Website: bh-photo
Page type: review-order
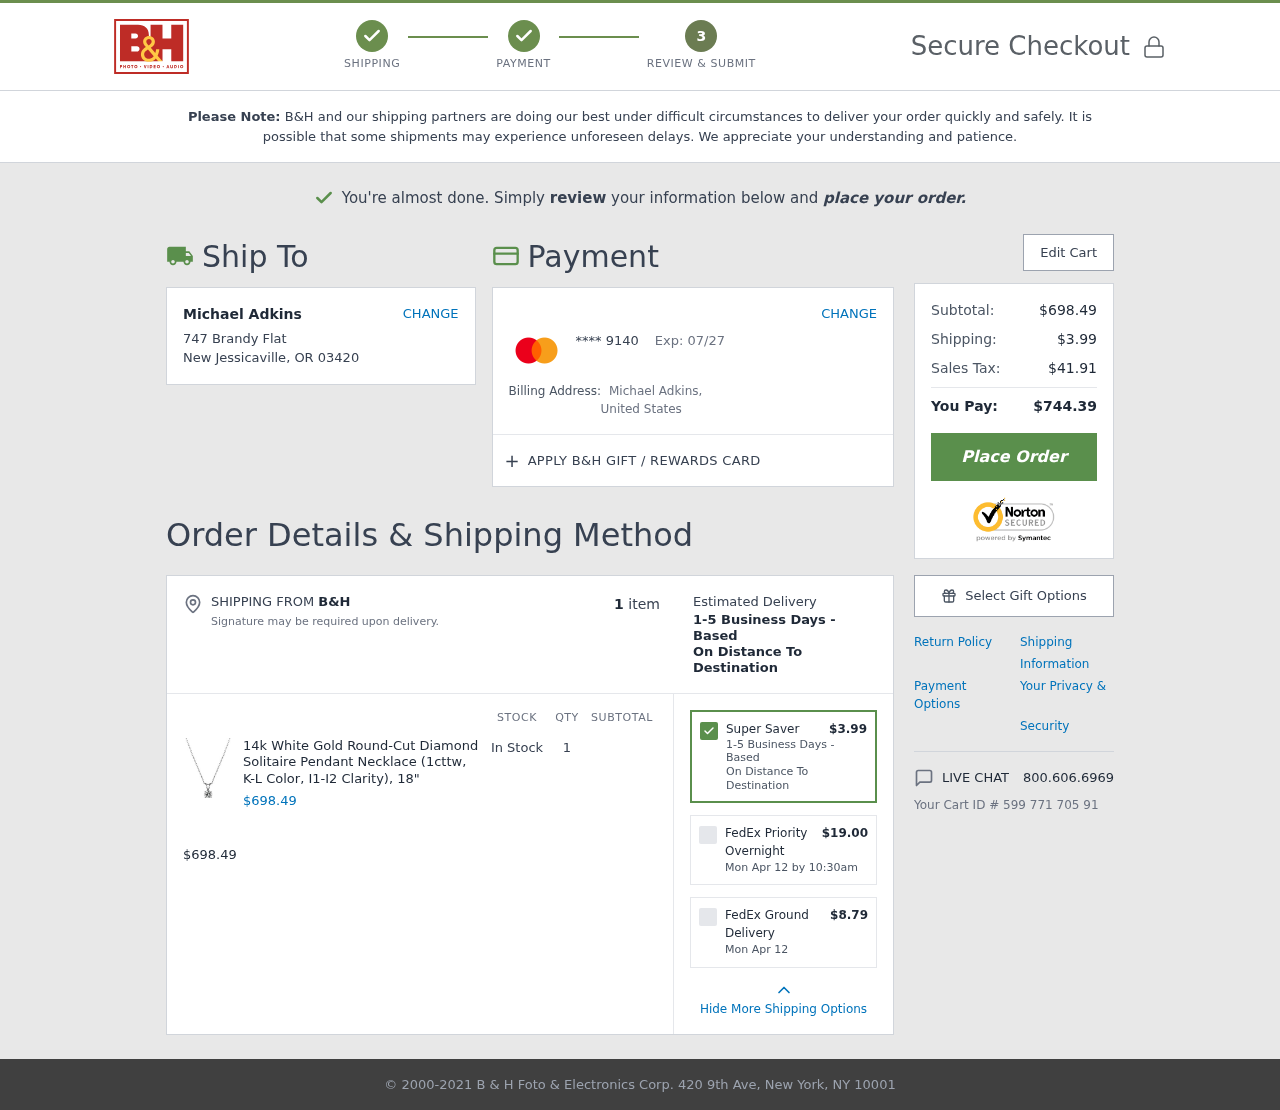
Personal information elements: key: PII_CARD_EXPIRY
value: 07/27
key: PII_CARD_LAST4
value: **** 9140
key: PII_CITY
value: New Jessicaville
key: PII_COUNTRY
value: United States
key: PII_FULLNAME
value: Michael Adkins
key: PII_FULLNAME2
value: Michael Adkins
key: PII_POSTCODE
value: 03420
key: PII_STATE_ABBR
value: OR
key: PII_STREET
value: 747 Brandy Flat
Product elements: key: PRODUCT1_NAME
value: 14k White Gold Round-Cut Diamond Solitaire Pendant Necklace (1cttw, K-L Color, I1-I2 Clarity), 18"
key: PRODUCT1_PRICE
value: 698.49
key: PRODUCT1_QUANTITY
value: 1
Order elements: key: ORDER_NUM_ITEMS
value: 1
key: ORDER_SUBTOTAL
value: $698.49
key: ORDER_SHIPPING_COST
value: $3.99
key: ORDER_DELIVERY_DATE
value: Mon Apr 12 by 10:30am
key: ORDER_DELIVERY_DATE2
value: Mon Apr 12
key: ORDER_TAX
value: $41.91
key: ORDER_TOTAL
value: $744.39
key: ORDER_ID
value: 599 771 705 91